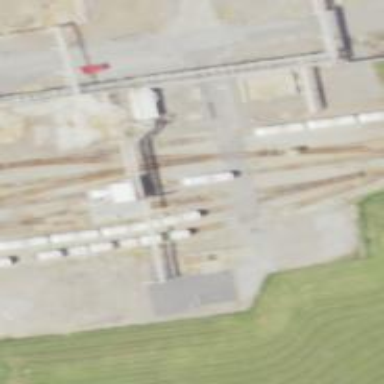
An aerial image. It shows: Wedge is used for the railway derail.